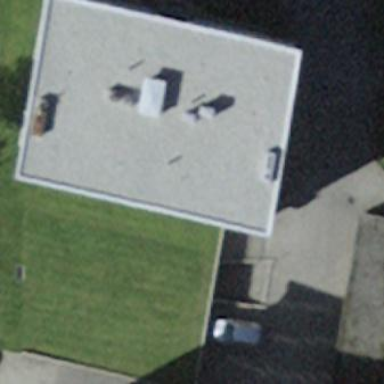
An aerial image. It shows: Building with flat roof.